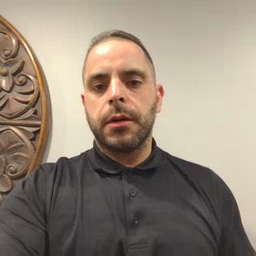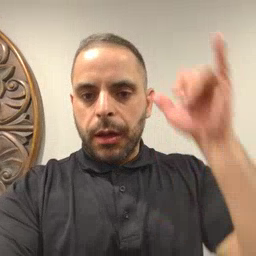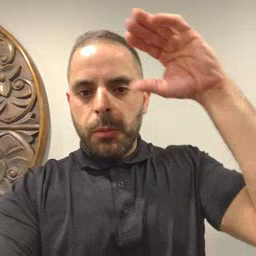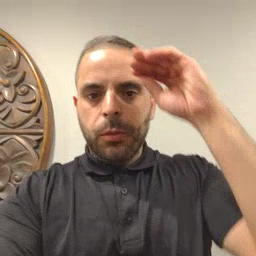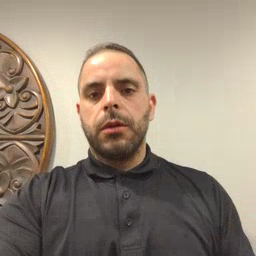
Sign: cowboy